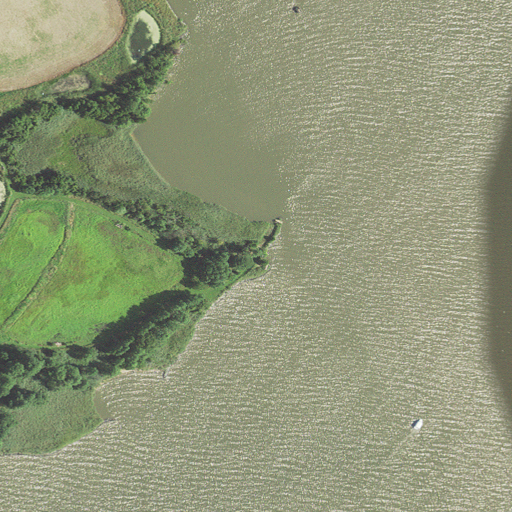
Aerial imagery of cape in Maryland named Drum Point containing open water, cultivated crops, herbaceous wetlands, and woody wetlands